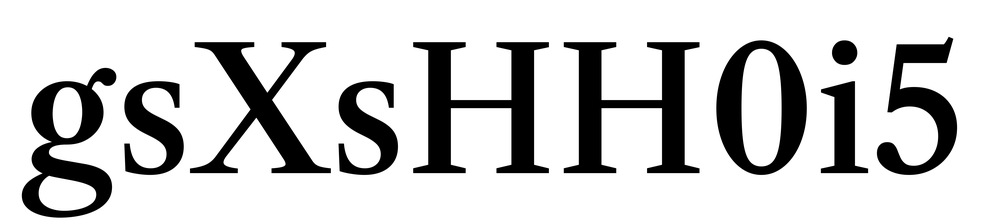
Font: LibreCaslonText_Medium